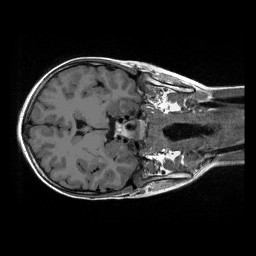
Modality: T1w
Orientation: axial
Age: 12
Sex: male
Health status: ill